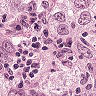
Metastatic tissue present: yes